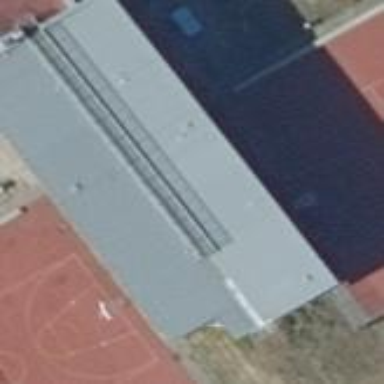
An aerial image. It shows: Gray building with roof.